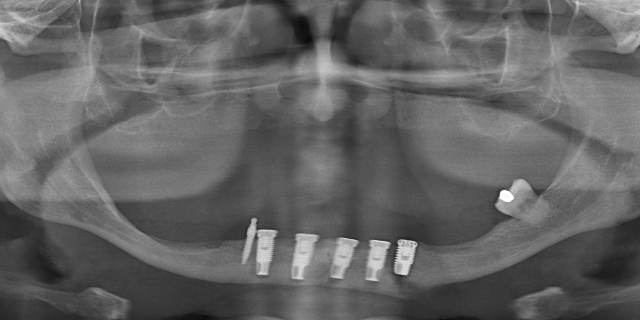
adult